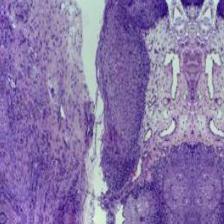
Diagnosis: Normal